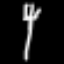
Label: fork